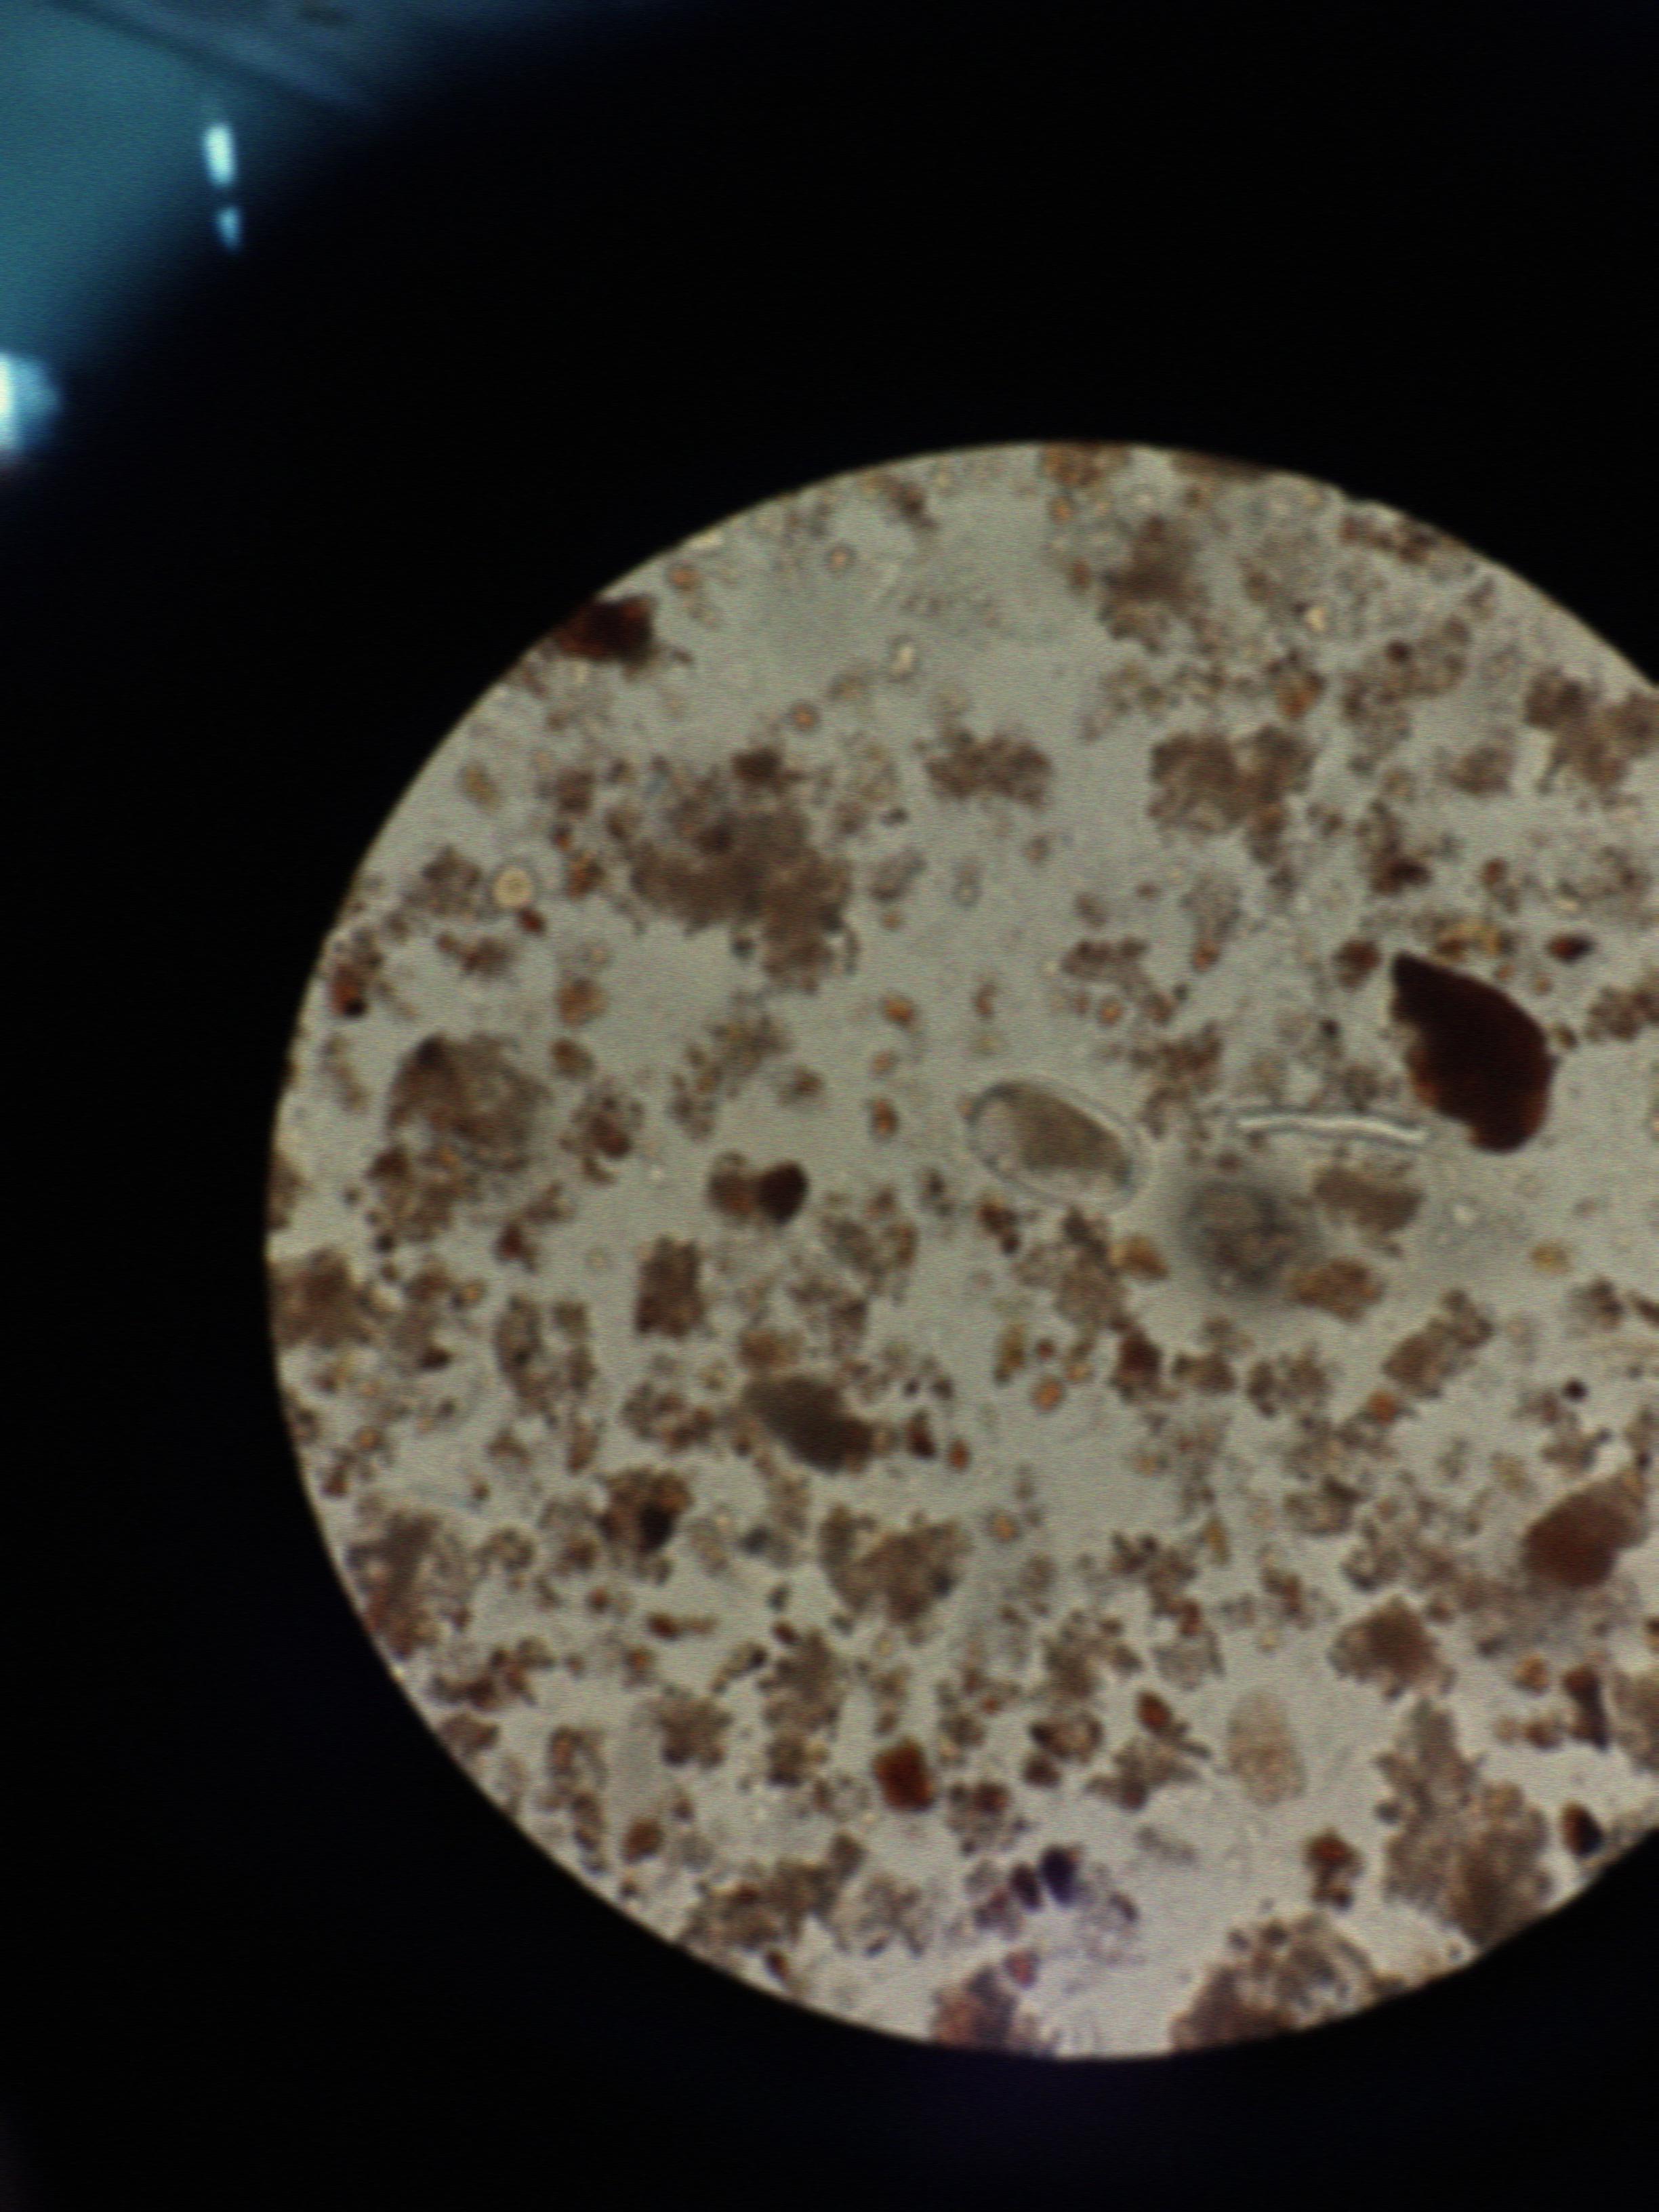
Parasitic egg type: Hookworm egg